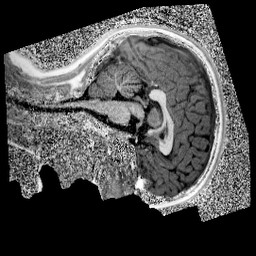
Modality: UNIT1
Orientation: sagittal
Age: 10
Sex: female
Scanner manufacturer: siemens
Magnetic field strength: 3 T
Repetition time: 4 s
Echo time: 0.00299 s